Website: ulta-beauty
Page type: billing-address
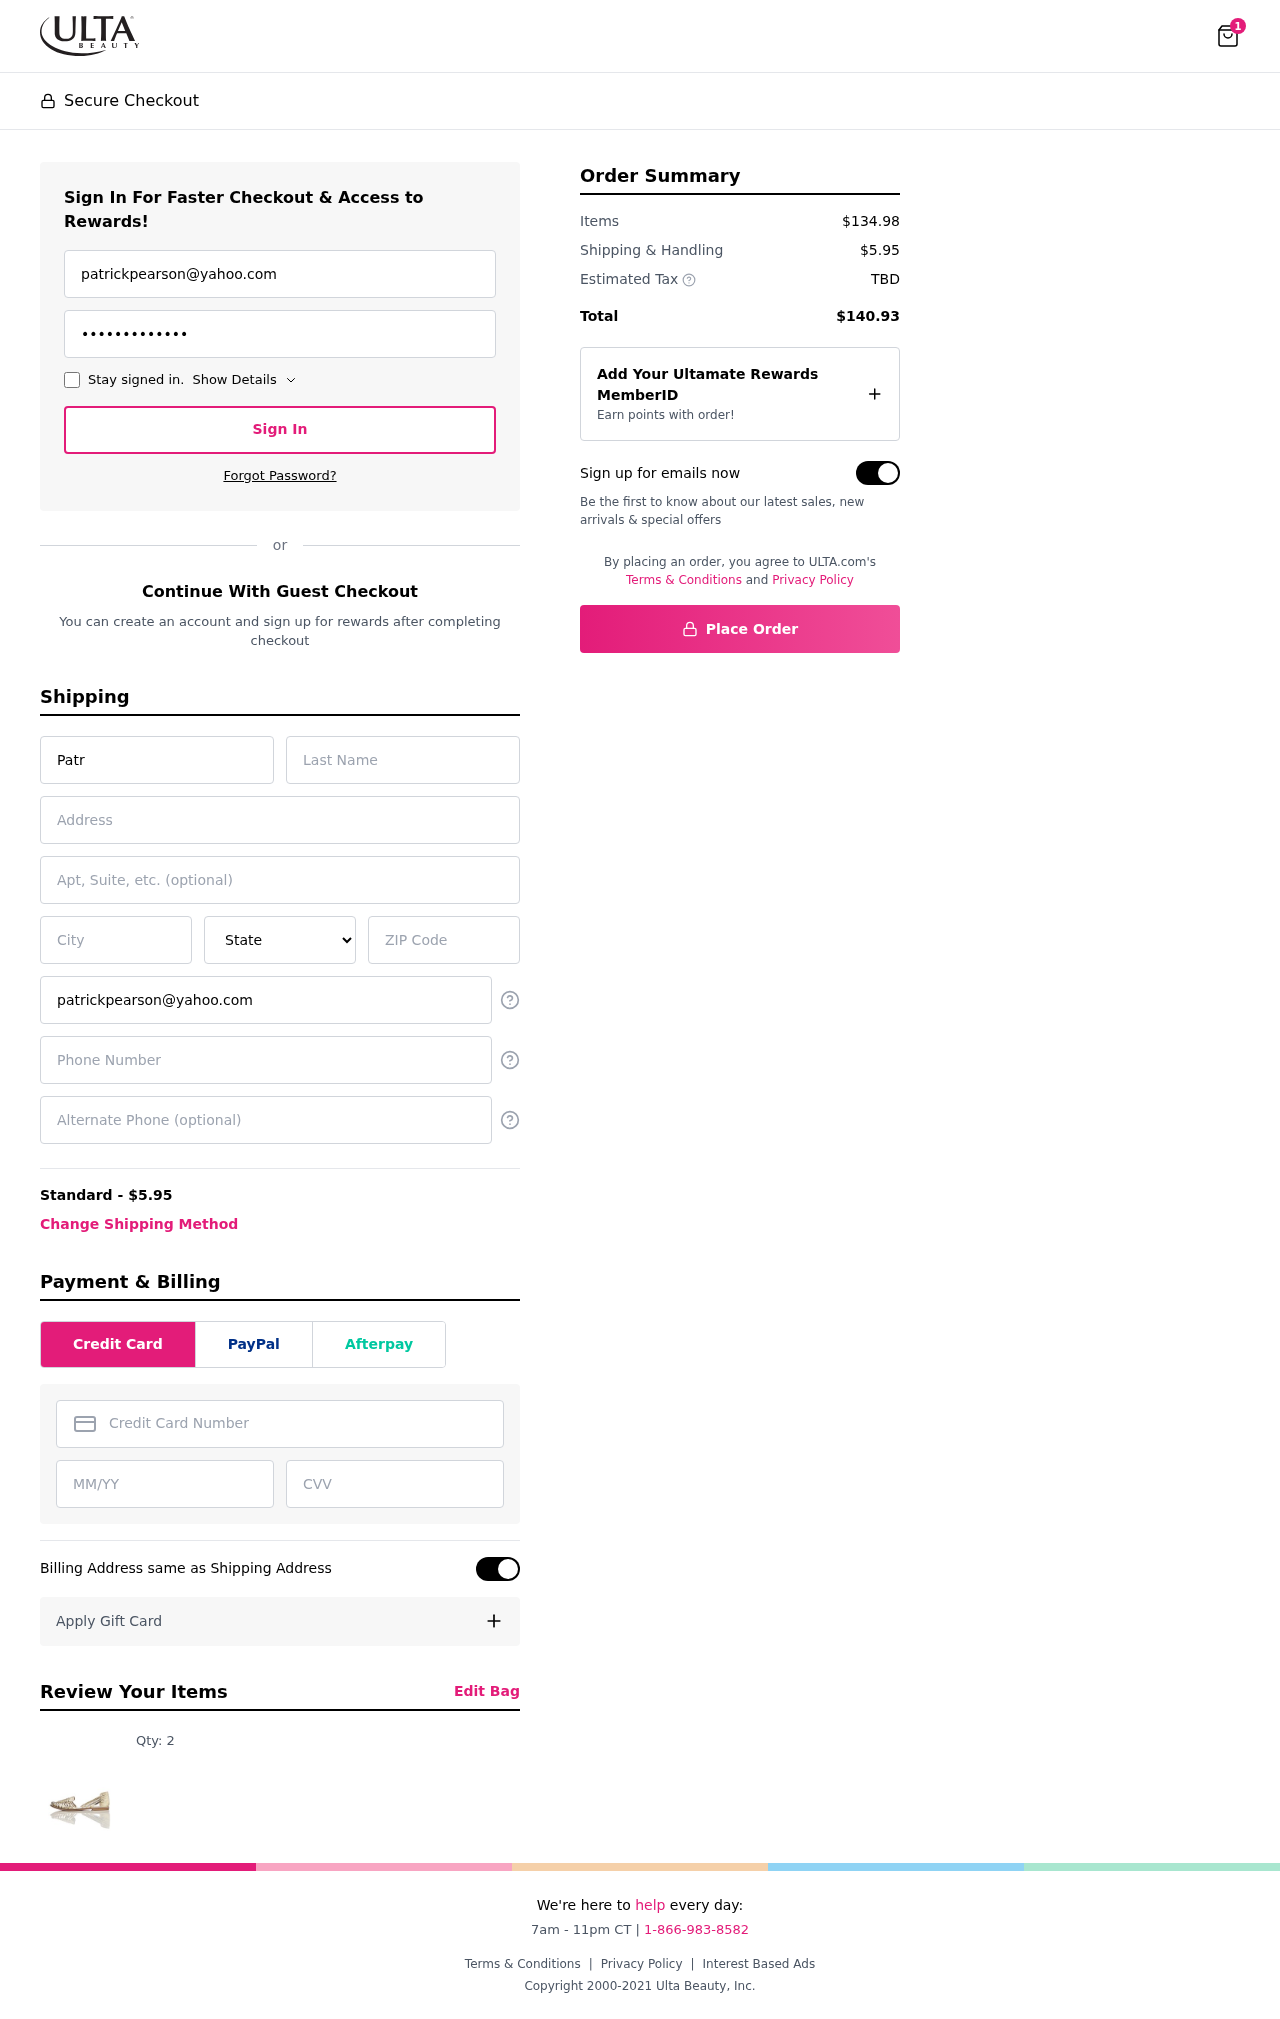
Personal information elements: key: PII_STATE
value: Montana
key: PII_EMAIL
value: patrickpearson@yahoo.com
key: PII_FIRSTNAME
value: Patrick
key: PII_LASTNAME
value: Pearson
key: PII_STREET
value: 102 Martinez Locks Suite 504
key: PII_CITY
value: Fordfurt
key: PII_POSTCODE
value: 65391
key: PII_PHONE
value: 5409425754
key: PII_ALT_PHONE
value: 7424044425
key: PII_CARD_NUMBER
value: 6592 0117 5517 6177
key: PII_CARD_EXPIRY
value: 03/29
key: PII_CARD_CVV
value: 171
Product elements: key: PRODUCT1_QUANTITY
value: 2
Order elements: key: ORDER_NUM_ITEMS
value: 1
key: ORDER_SHIPPING_COST
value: $5.95
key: ORDER_SUBTOTAL
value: $134.98
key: ORDER_TOTAL
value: $140.93